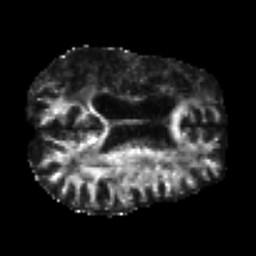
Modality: FA
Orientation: axial
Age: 34
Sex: male
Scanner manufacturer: siemens
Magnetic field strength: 3 T
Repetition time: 7.3 s
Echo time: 0.087 s